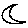
Label: moon